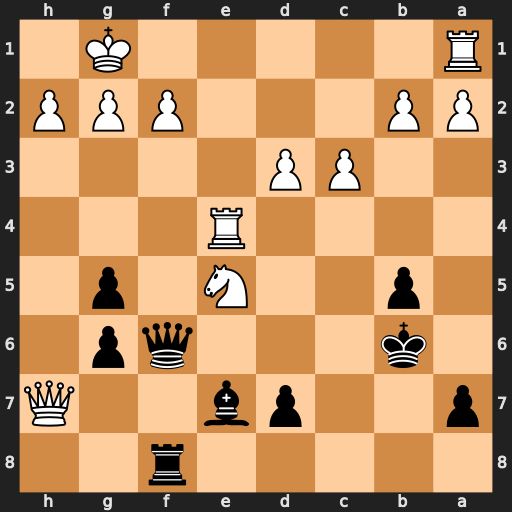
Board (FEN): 5r2/p2pb2Q/1k3qp1/1p2N1p1/4R3/2PP4/PP3PPP/R5K1
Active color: b
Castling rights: -
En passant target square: -
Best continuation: Qxf2+ Kh1 Qf1+ Rxf1 Rxf1#